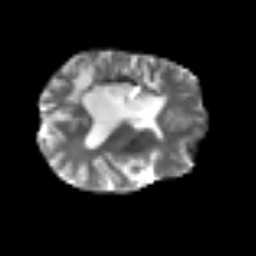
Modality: T2w
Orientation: axial
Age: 31
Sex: female
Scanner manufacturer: siemens
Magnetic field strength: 3 T
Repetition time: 3.2 s
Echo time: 0.081 s